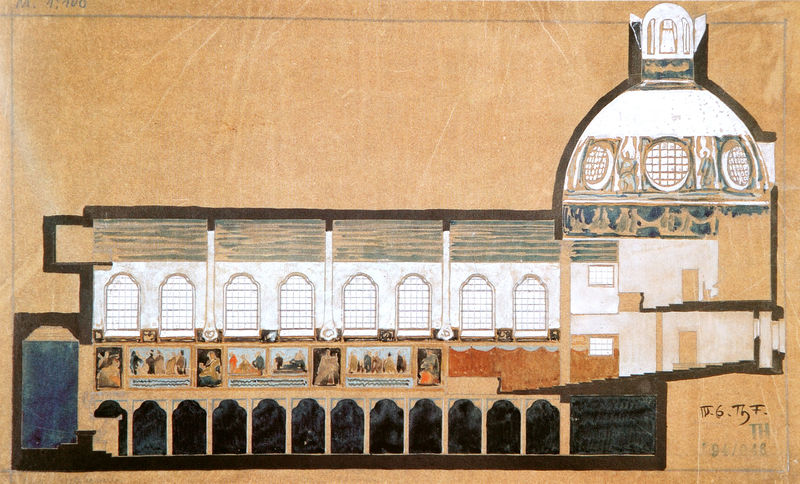
Titel: Garnisonkirche in Ulm, Frauenstraße (Wettbewerbsentwurf - Längsschnitt)
Künstler: Theodor Fischer
Standort: München
Institution: Architektursammlung der TU
Schlagwörter: blau, gemälde, wasser, weiß, aquarell, braun, fenster, laterne, pastell, schwarz, skizze, säulen, tür, zeichnung, gebäude, rot, beige, architektur, signatur, vorhang, kirche, gold, stoff, renaissance, turm, schrift, bilder, papier, modell, italien, venedig, datierung, modern, grafik, rand, rundbogen, kuppel, querformat, treppe, dekoration, datum, seitenansicht, stufen, bögen, gang, gewölbe, moschee, religion, dom, schnitt, koloriert, stempel, mosaik, gebet, entwurf, arkaden, kathedrale, langhaus, fries, mittelalter, fresken, florenz, chor, etagen, plan, fresko, inventarnummer, maria, wandbild, stockwerke, querschnitt, komisch, sakralbau, bräunlich, geschoss, lirche, ebenen, grundriss, aufriss, architekturzeichnung, santa, krypta, bogengang, längsschnitt, kuppelbau, kirchenfenster, markusdom, ausstattung, schwarzblau, unterkirche, weißhöhung, zeichnujng